Question: I've some
In asp vnext I can define 3 Types of runtime
- - -
In Project.json it looks like this:
'''
"frameworks":
{
"dotnet": { },
"dnx451": { },
"dnxcore50": { }
}^
'''
and the ui shors this

I assume the following:
is the new .net Core Framework.
is the previous runtime
What is different when defining "dotnet" or "dnx451" in the project.json?
Shouldn't both run with the .net execution runtime?
Also depending on which project template i choose ( vNext ClassLib or vNext Console Lib) default contains one or the other.
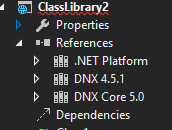
Answer: Answering your question in a different way: A library should target environments which SDK its requires. If you do not require a SDK use 'netstandard' (or before .NET Core RC2 'dotnet').
- 'dnxcore50''netcoreapp1.0'- 'dnx451''net451'- 'net46'- 'uap10.0'- 'netcoreapp1.0'- 'netstandard1.5''dotnet''dotnet''netstandard'- 'netstandard2.0''netstandard.dll''netstandard2.x''netstandard2.0'
So if your library only has some algorithms or is not specific to the platform, use 'netstandard' / 'dotnet'. If any of your dependencies is restricted, this dependency will propagate up to the application (e.g. DNX, UWP, .Net46) which uses it.
I can only highlight like Malachi the article series of Oren. (he just wrote a new one: <URL>.
ps: 'dotnet' / 'netstandard' is not a concrete runtime it is the abstraction of it. It is a target which in this case does not even specifiy a runtime but instead says: Anything which interprets IL correctly goes. For example 'dnxcore5' is a target which specify a SDK(DNX) which has a specific runtime (CoreCLR). In this case you can make further assumptions about the runtime behavior (like usage of JIT, availability of x-plat implementation, etc.).
pps: be aware that the 'dotnet' name was transformed into the term 'netstandard' with the upcoming RC2 release. Also the complete DNX SDK was splitted up between the .NET Core and ASP.NET Teams. Therefore, the framework moniker for .NET Core (CoreCLR/CoreFx) is 'netcoreapp1.0' while 99% of the ASP.NET stack are just libraries with 'netstandard1.5'. The DNX monikers ('dnx451' and 'dnxcore50') where deprecated. When running ASP.NET Core on .NET Framework (instead of .NET Core) use 'net451'. Heavy read for details: <URL>
ppps: Continiously be aware, that the 'netstandard1.x' concept of dependency based contracts was not further developed but changed to one (huge) standard contract (32k APIs; 'netstandard2.0') which has to be implemented by all platforms including the upcoming .NET Core 2.0. This change has the advantage that most of the existing ecosystem of NuGet package (which refer 'mscorlib' and friends) can be integrated into 'netstandard2.0' packages by using an intermediate compatibility shims.